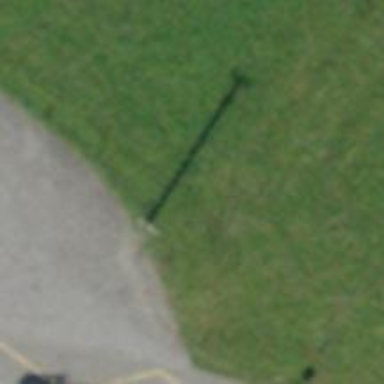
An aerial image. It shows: Power pole.